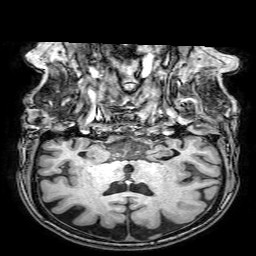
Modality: T1w
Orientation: sagittal
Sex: female
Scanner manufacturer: philips
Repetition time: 0.00822 s
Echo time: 0.0038 s